Question: Is there a way for me to write out a link to the console output that when clicked on directs to a project file in Intellij?
For example, this happens when a run-time exception occurs. I see the stack trace and I can click on a link in the console that directs me to where the problem was. Here I can click on DatabaseConfiguration.java and I will be redirected to that file in Intellij.

What I want to do is output a link to a readme.txt file that is written to the console when main starts up. When clicked on it opens up readme.txt in Intellij.
I am also using log4j and directing output to the console, which may affect the solution. Here is my conversion pattern:
'''
log4j.appender.FILE.layout.conversionPattern=%d{HH:mm:ss,SSS} %-5p [%c] %m%n
'''
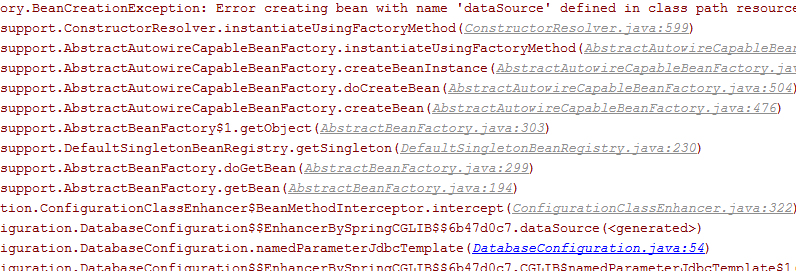
Answer: IDEA will create a link in the console for any text that matches following pattern:
'''
(${FileName}.${FileExtention}:${lineNum})
'''
or as a Regex:
'''
\([\w \.\-]+\.[\w]*:[\d]+\)
'''
For example:
(ErrorNotes.txt:10)
Note that you need to include the parenthesis. For an actual class, you could use the following in log4j pattern:
(%F:%L)
For example:
To reference another class, or file, you would have to output the actual file name, extension, and line number, inside parenthesis, yourself since log4j can only access that info for the current class. For example:
'''
logger.error("A FluxCapacitorExcpetion #88 has occurred. See (Error Details.txt:542) for more details.")
'''